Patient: sex F, age 83
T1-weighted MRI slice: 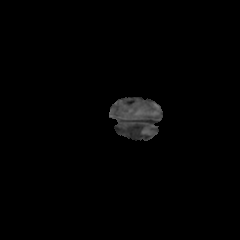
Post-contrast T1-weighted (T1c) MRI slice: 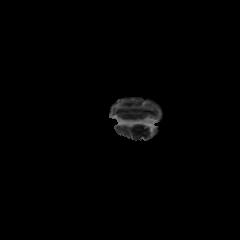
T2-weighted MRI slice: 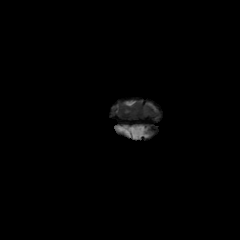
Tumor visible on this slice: yes
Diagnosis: Glioblastoma, IDH-wildtype
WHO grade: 4